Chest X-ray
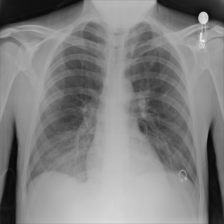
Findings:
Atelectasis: negative
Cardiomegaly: negative
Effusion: negative
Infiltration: negative
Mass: negative
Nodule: negative
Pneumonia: negative
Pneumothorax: negative
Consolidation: negative
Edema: negative
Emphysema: negative
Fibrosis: negative
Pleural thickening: negative
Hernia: negative